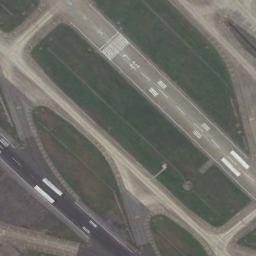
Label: runway